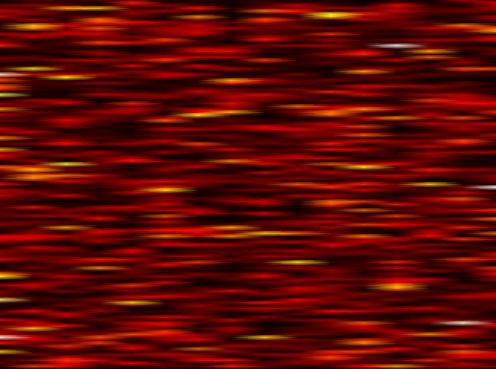
Label: FOFDM